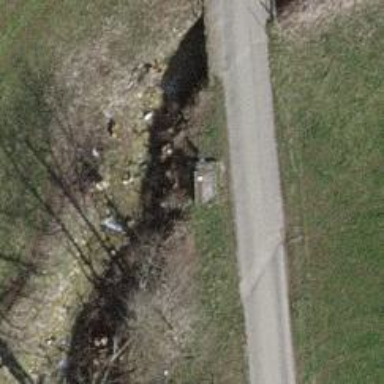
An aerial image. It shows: Bench for seating.